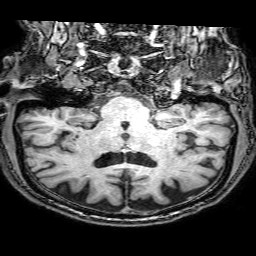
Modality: T1w
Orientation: sagittal
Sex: male
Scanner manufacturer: philips
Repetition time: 0.008136 s
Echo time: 0.00373 s